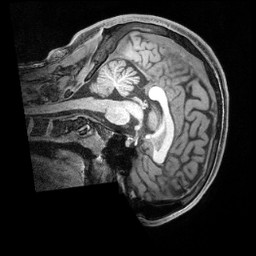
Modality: T1w
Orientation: sagittal
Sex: male
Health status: ill
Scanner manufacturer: siemens
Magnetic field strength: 3 T
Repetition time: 2.4 s
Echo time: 0.00201 s